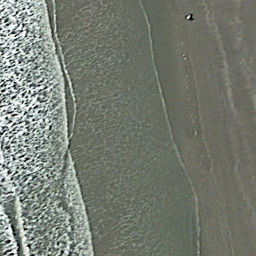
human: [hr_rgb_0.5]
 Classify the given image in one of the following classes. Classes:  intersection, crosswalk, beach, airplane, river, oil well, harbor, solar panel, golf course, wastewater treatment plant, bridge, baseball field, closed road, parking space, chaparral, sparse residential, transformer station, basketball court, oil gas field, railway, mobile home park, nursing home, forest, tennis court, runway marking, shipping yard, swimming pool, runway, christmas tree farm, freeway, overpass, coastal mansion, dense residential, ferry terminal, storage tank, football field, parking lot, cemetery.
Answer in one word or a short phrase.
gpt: beach